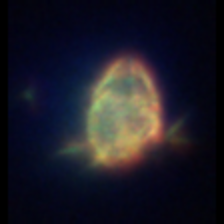
Taxon: Ciliates
Group: Other